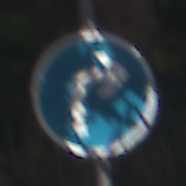
Verkehrszeichen: VorgeschriebeneFahrtrichtungRechts
Umgebung: Outdoor, Urban
Tageszeit: MorningAfternoon
Wetter: Overcast
Licht: Natural
Jahreszeit: NotSpecified
Kontrast: LowContrast